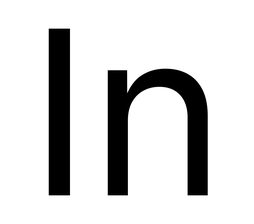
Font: Inter_Regular